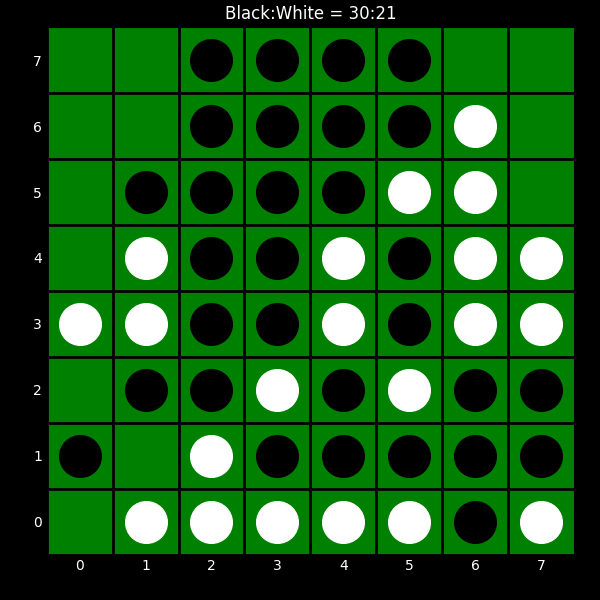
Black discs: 30
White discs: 21